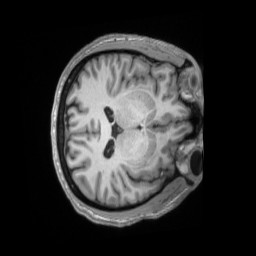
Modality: T1w
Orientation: axial
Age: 38
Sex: male
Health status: ill
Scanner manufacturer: siemens
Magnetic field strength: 3 T
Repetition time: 2.2 s
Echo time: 0.00157 s